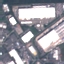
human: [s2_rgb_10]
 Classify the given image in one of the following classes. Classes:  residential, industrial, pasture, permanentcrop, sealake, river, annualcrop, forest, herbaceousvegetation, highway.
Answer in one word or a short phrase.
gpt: Industrial